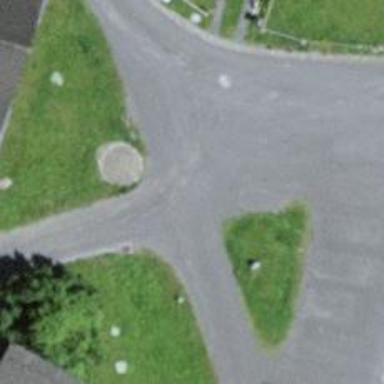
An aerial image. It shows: Residential road with fine gravel surface.